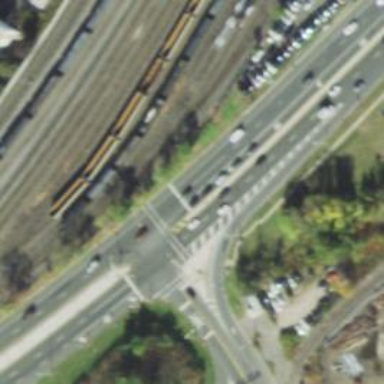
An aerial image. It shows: This image shows trunk highway that functions as expressway.